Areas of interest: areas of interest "Cultural Palace"
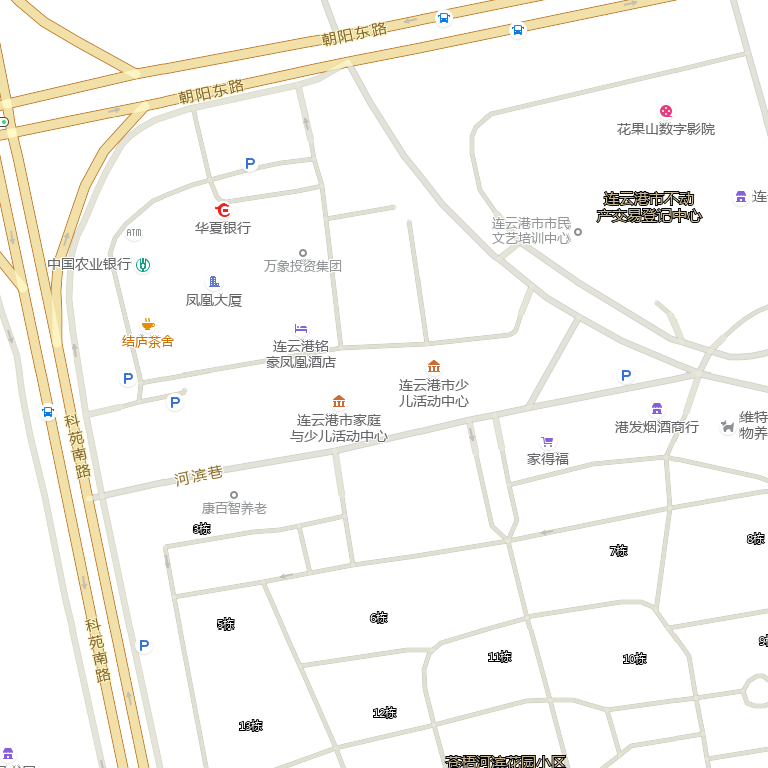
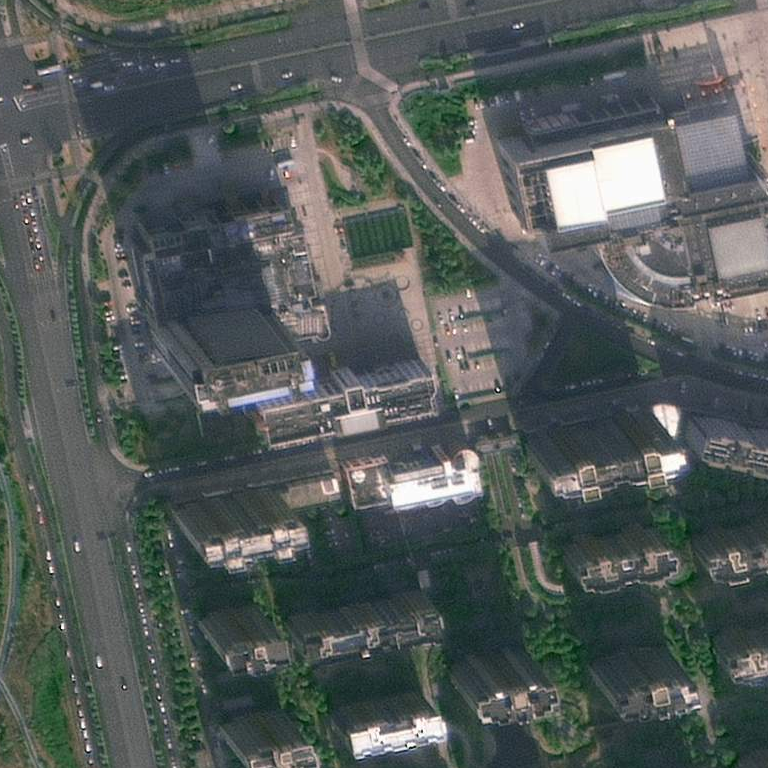